Question: I'm trying to draw shadow under an 'NSImageView'. I'm accessing the 'CALayer' of the view and setting its shadow properties there:
'''
[self.originalImageView setWantsLayer:YES];
CALayer *imageLayer = self.originalImageView.layer;
[imageLayer setShadowRadius:5.f];
[imageLayer setShadowOffset:CGSizeZero];
[imageLayer setShadowOpacity:0.5f];
[imageLayer setShadowColor:CGColorCreateGenericGray(0, 1)];
imageLayer.masksToBounds = NO;
'''
But even though I have set masks to bounds as NO, I'm getting this:

Look carefully at the shadow. It is displayed perfectly horizontally, but vertically, it's clipped. The image is aspect-fitted, and both the image and the image view can be arbitrary size. If I try it with 'NSShadow' instead of layer's shadow, I'm getting exactly the same results. I could use 'myView.clipsToBounds = NO' in iOS and it used to solve this problem, however I can't find that property on Mac.
How can I draw shadow under arbitrary-sized 'NSImageView' without clipping?
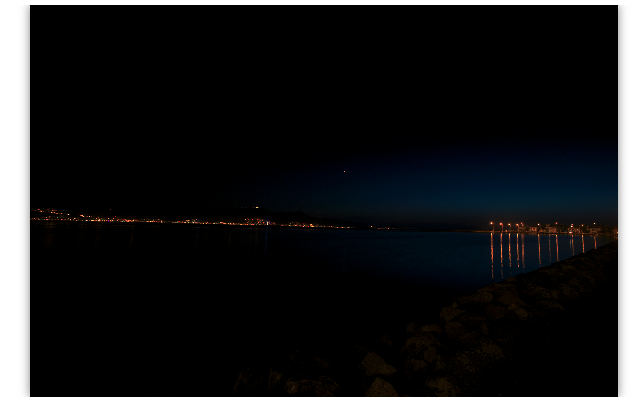
Answer: With the latest Xcode, I've discovered that I can apply CI filters to views (I don't know if that feature was also available before or not.) and I went and applied a shadow on my image view on the container view's layer. It works perfectly. Bottomline: If I apply the filter on image view's own layer, the same thing happens, but if I apply it on the container view's layer, it works!